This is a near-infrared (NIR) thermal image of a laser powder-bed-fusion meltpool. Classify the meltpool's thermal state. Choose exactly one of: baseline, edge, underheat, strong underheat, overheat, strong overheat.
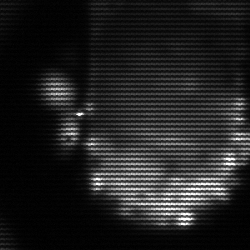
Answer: baseline